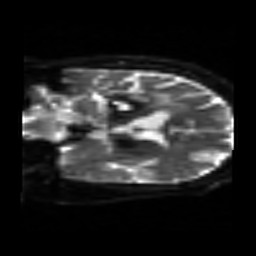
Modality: sbref
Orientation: coronal
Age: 51
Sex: female
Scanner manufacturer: siemens
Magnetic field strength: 3 T
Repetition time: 3.2 s
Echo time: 0.081 s